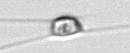
Label: Chaetoceros_similis